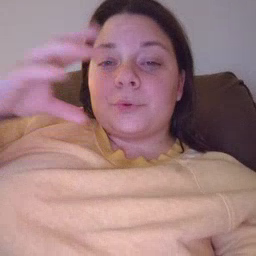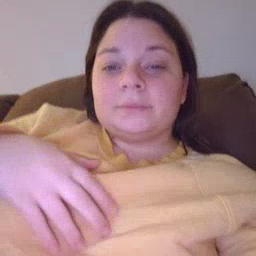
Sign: balloon